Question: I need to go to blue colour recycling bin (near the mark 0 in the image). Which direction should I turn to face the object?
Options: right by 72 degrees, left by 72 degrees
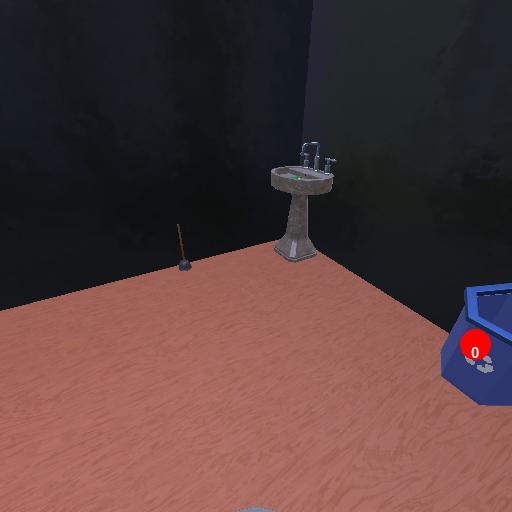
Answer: right by 72 degrees